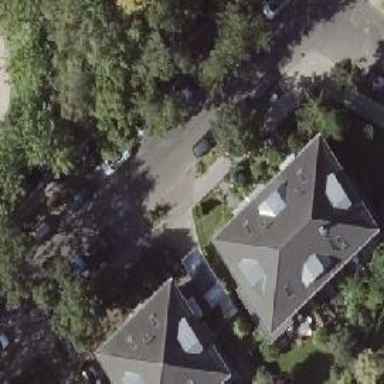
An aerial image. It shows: Image showing building with apartments.